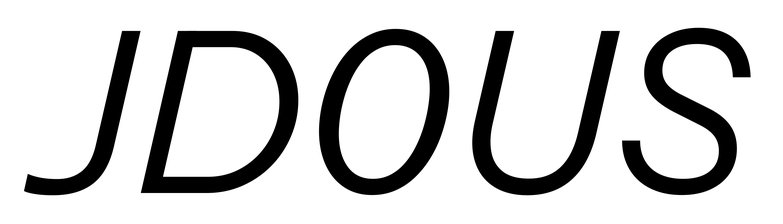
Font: InstrumentSans-Italic_Italic